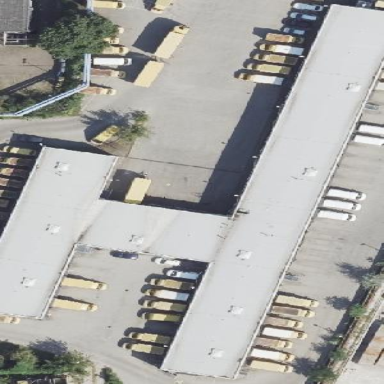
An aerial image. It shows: Commercial building that functions as post depot.